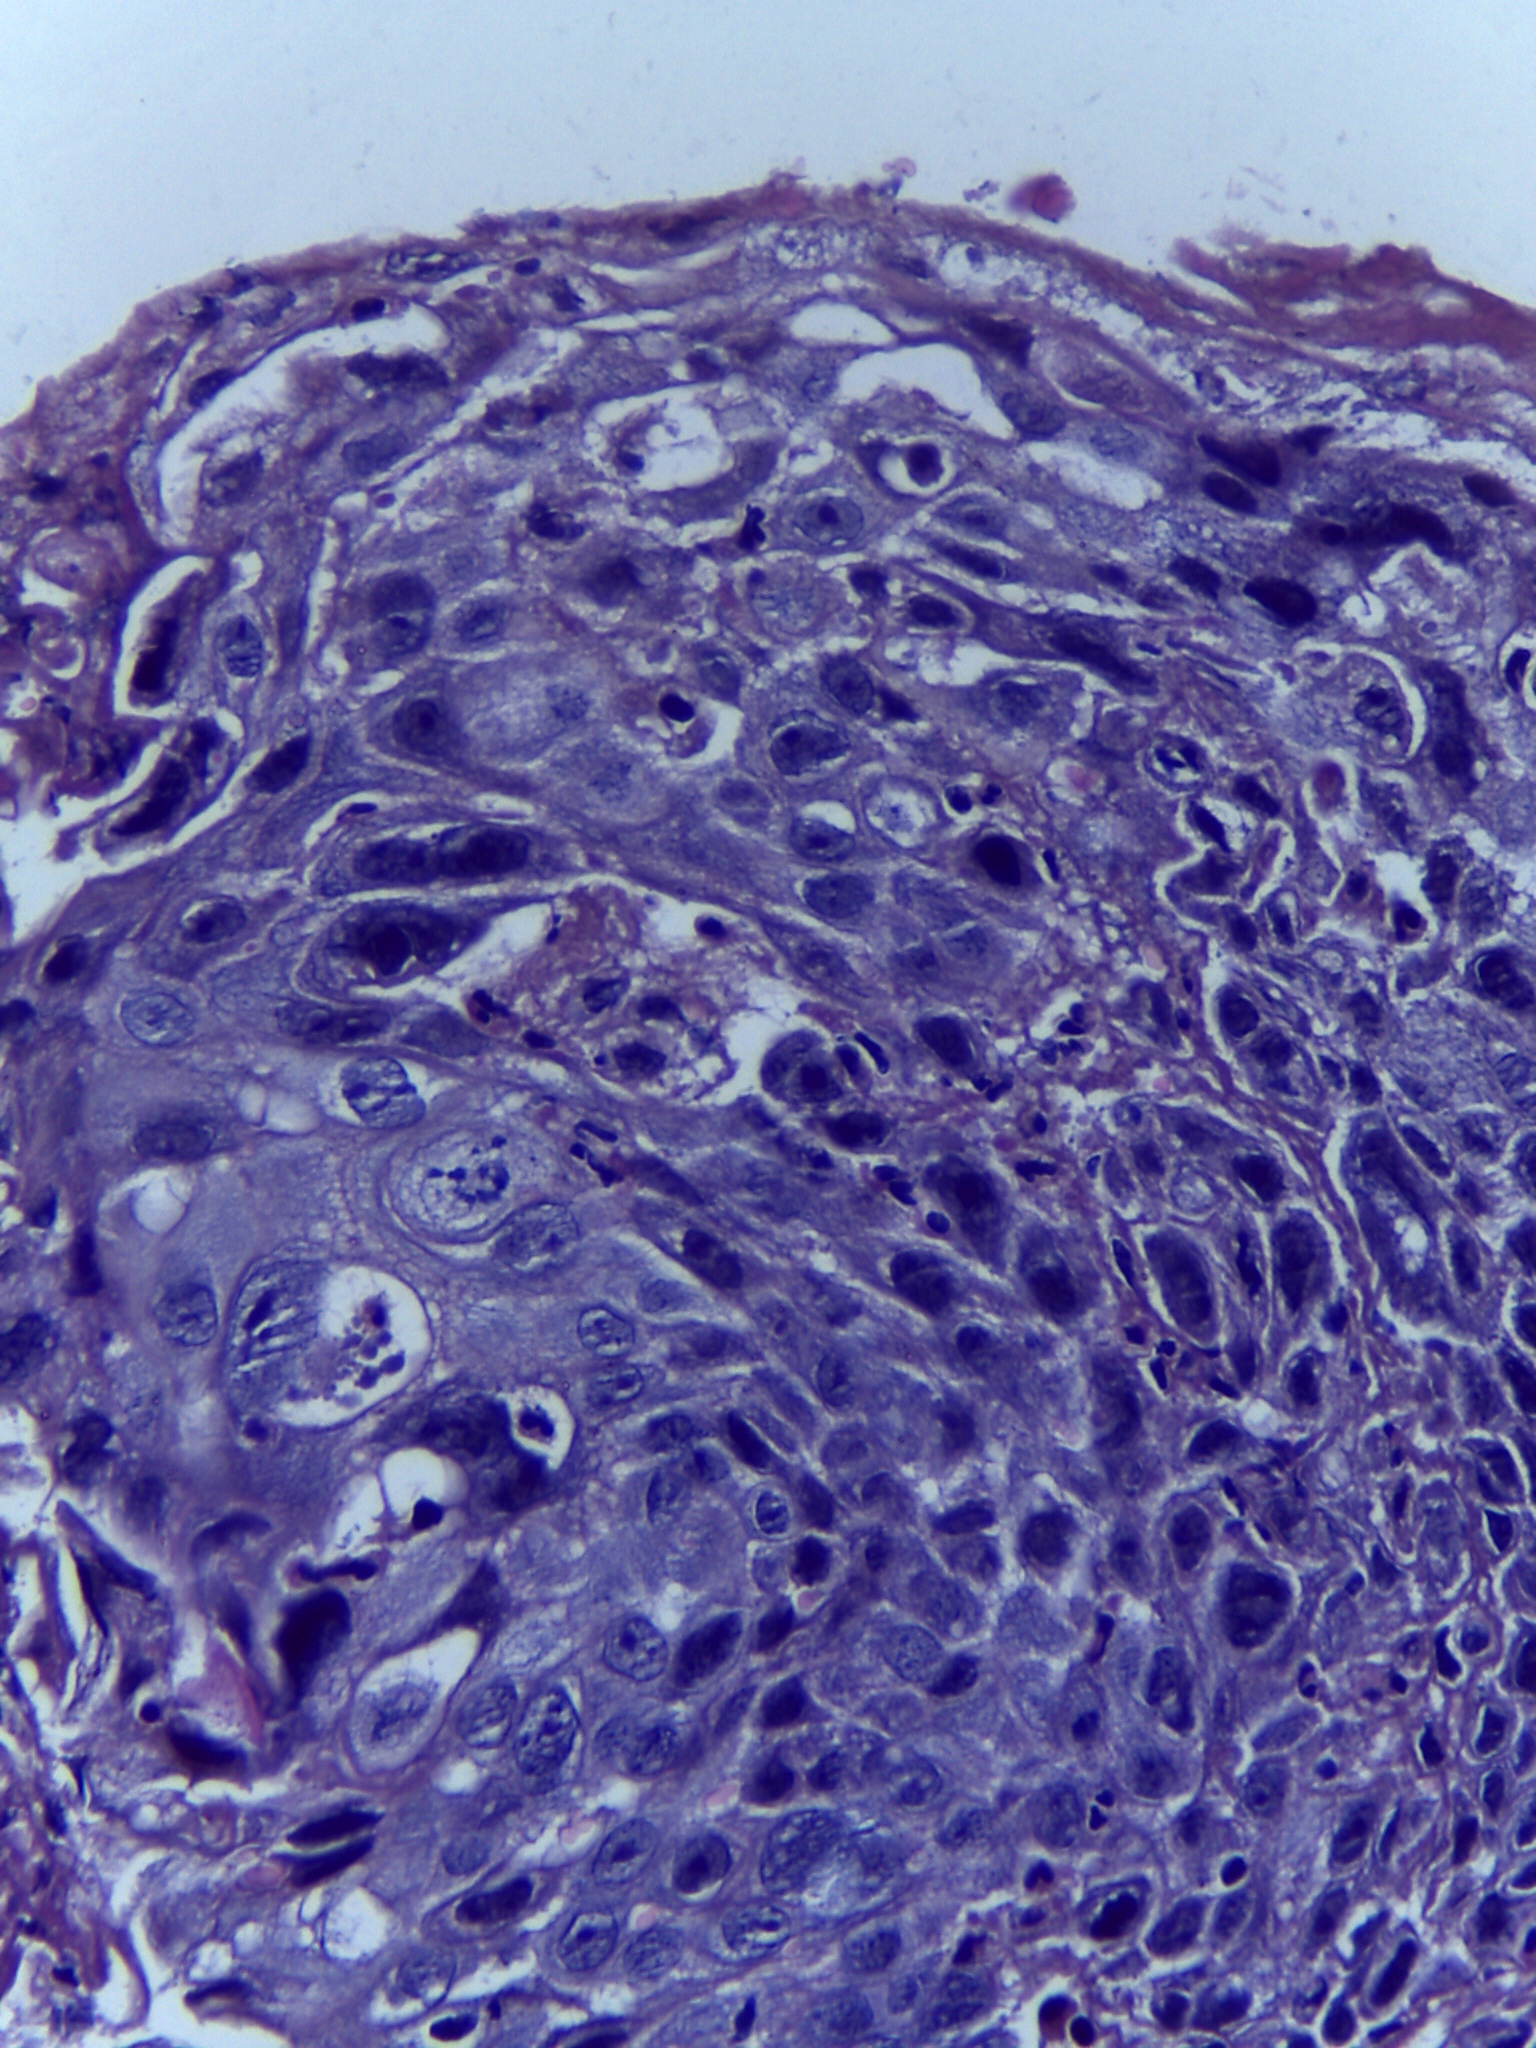
Diagnosis: OSCC